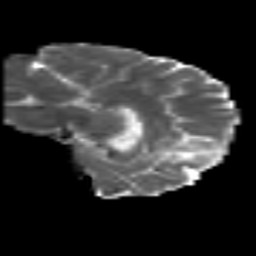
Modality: MD
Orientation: sagittal
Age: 57
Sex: female
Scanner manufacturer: siemens
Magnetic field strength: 3 T
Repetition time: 5.6 s
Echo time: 0.082 s